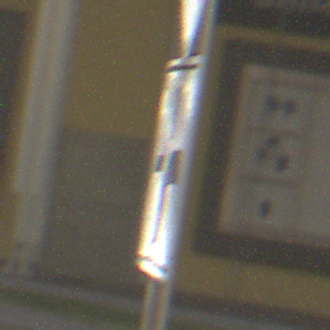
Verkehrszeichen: VerlaufVorfahrtsstrasse3
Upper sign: Vorfahrtsstrasse
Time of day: MorningAfternoon
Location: Outdoor (Urban)
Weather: PartlyCloudy
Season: NotSpecified
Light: Natural